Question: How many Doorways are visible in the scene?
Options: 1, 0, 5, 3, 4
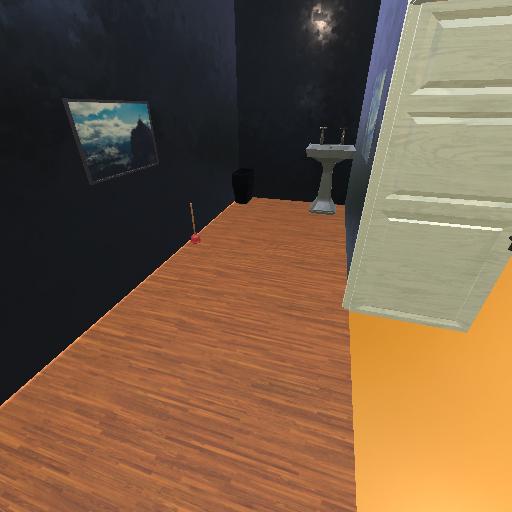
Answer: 1